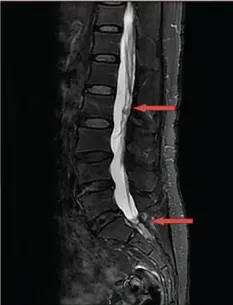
Changes of hemangioblastoma of the magnetic resonance imaging (MRI). Two recurrent sites at L2 and S1-S2 were discovered (red arrow) after the second surgery in June 2020.
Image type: radiology (mri)